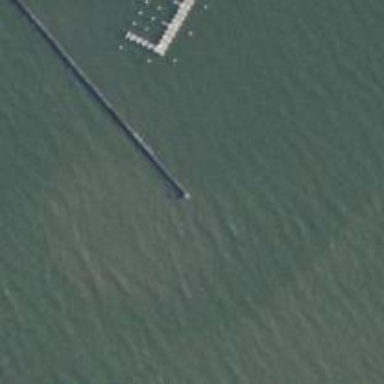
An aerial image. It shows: Breakwater structure.